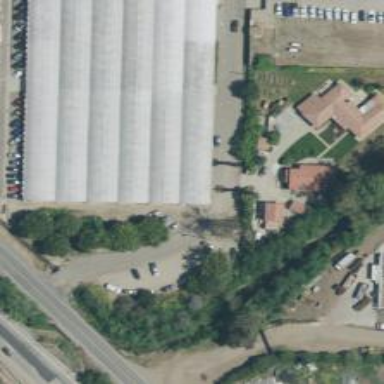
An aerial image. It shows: Greenhouse.